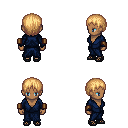
a pixel art fantasy rpg character, female body template, human, dark skin, blue robe, metal pants, light blonde plain hairstyle, leather bracers, ghillies, four views (front, back, left, right), 2x2 character sprite sheet, small pixel art, hard edges, no anti-aliasing